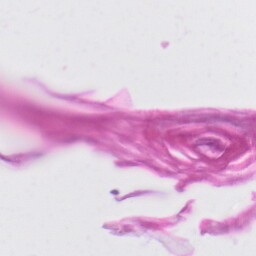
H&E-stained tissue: Skin